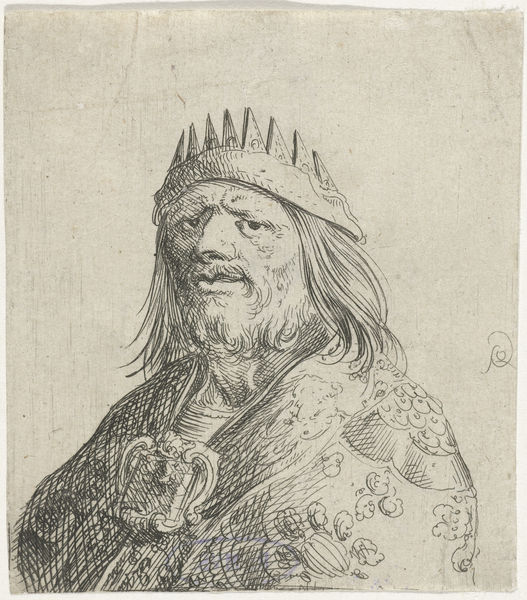
Titel: Portretbuste van een koning
Künstler: Pieter Jansz. Quast
Standort: Amsterdam
Institution: Rijksmuseum
Schlagwörter: mann, schwarz, weiss, blick, alt, augen, porträt, mantel, brosche, krone, könig, grimmig, denkend, monogramm, radierung, schließe, rd